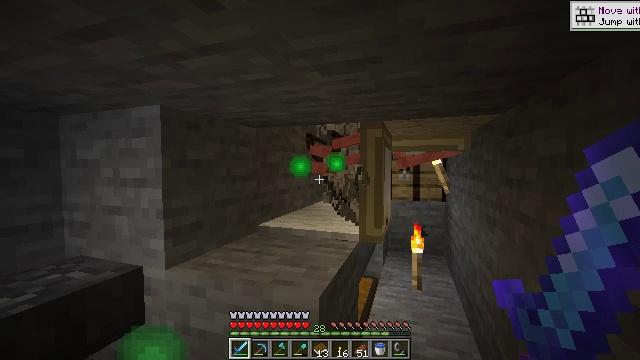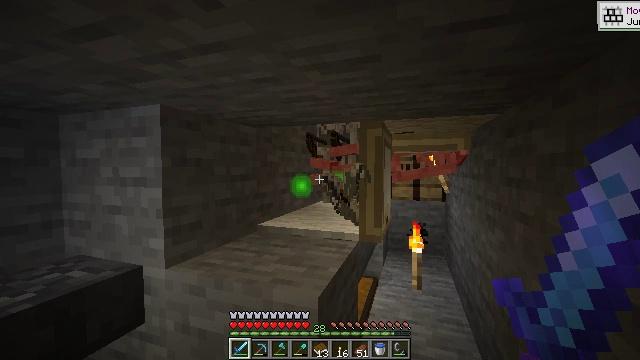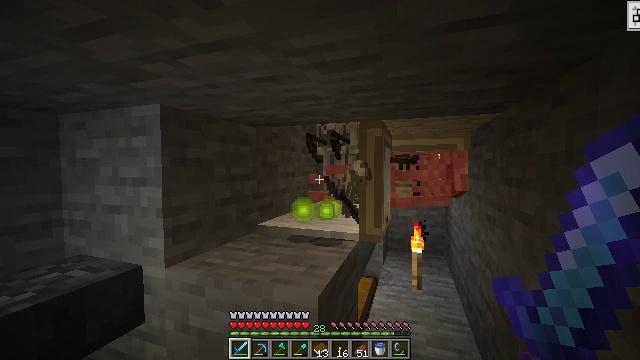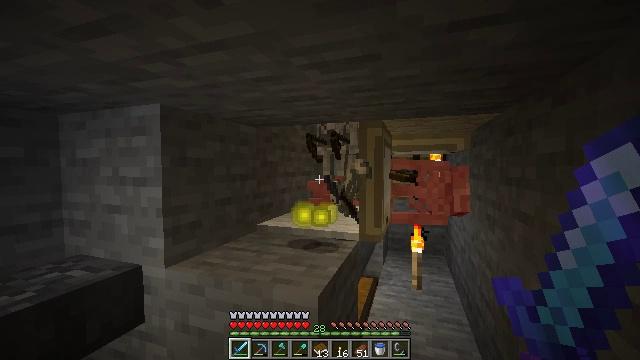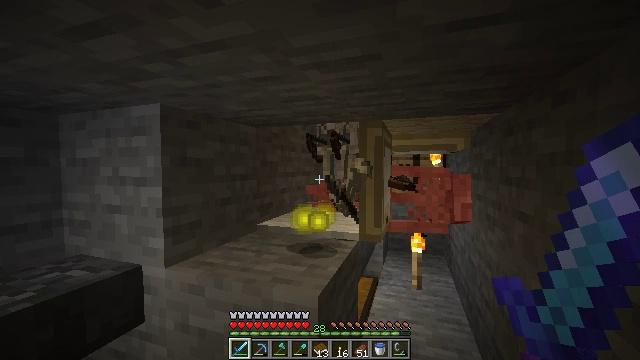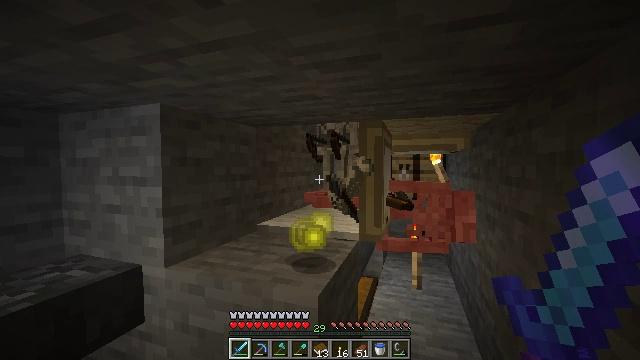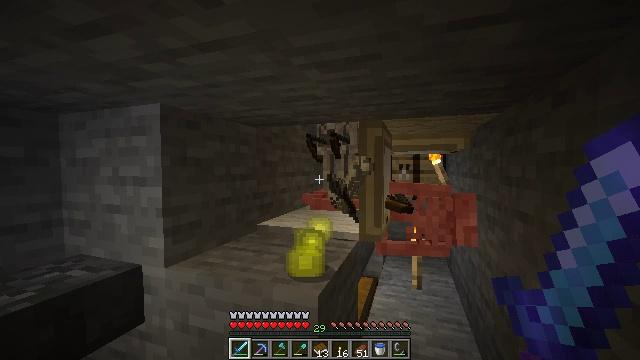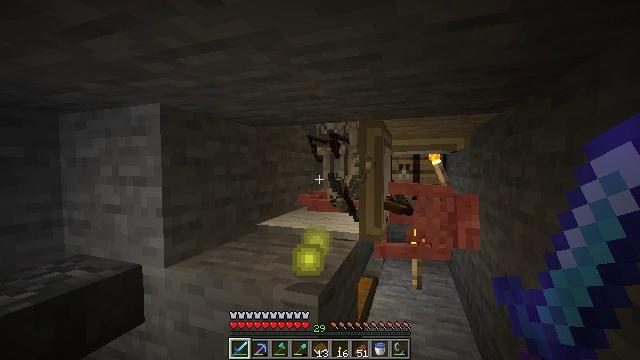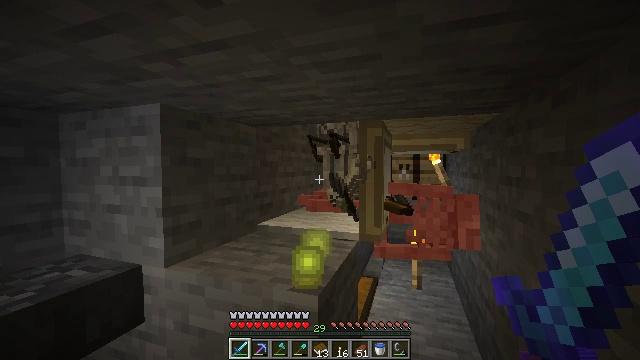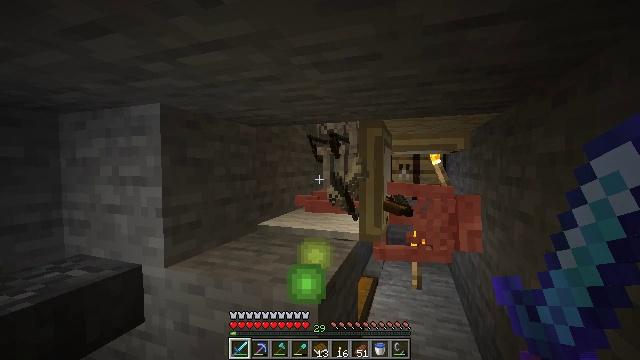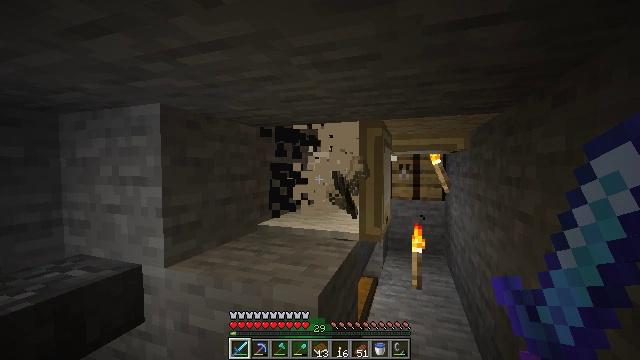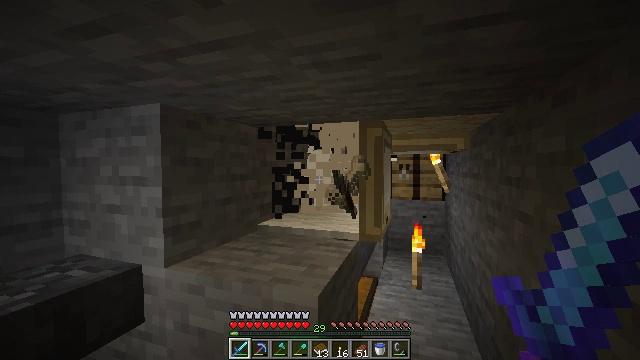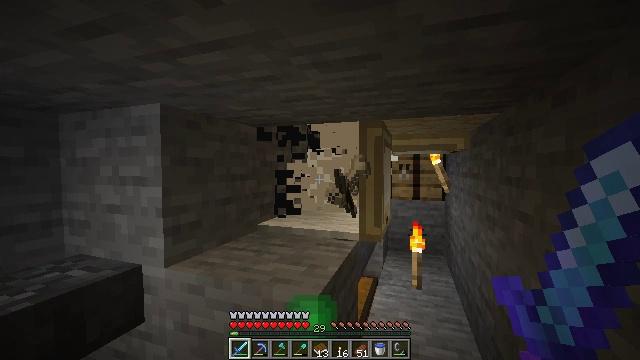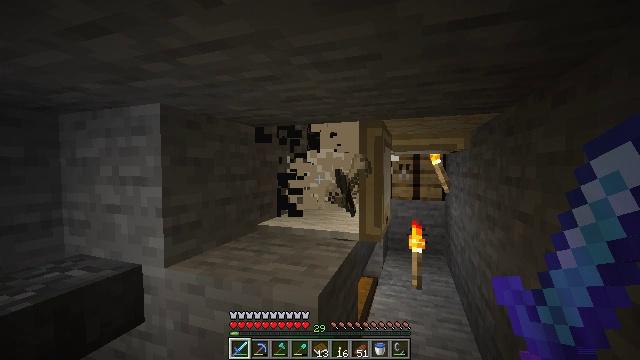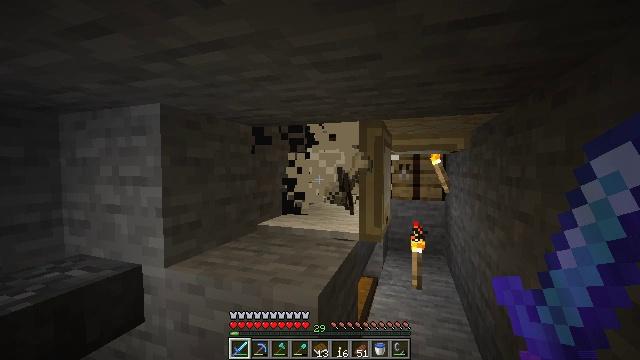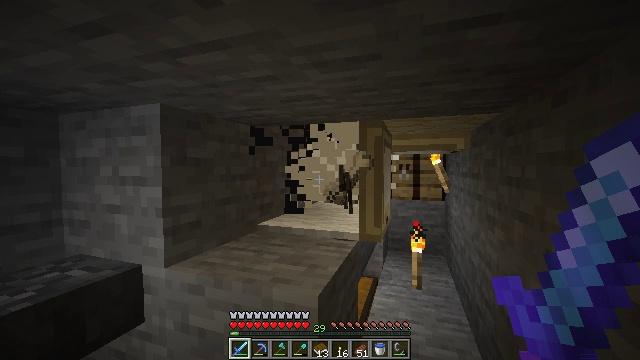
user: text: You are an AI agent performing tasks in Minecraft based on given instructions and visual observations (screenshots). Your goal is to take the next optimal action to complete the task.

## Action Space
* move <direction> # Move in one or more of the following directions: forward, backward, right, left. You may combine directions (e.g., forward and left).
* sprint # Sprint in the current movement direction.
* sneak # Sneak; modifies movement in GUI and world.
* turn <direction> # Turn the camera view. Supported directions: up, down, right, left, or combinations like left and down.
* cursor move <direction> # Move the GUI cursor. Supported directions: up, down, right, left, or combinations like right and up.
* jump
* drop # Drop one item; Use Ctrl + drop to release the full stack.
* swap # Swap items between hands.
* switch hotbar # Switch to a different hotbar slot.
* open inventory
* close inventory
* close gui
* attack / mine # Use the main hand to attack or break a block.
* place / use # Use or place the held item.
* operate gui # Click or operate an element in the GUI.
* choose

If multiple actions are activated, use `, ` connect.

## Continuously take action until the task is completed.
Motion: motion action
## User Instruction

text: Kill a skeleton.
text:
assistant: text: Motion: no_op
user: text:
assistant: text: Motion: no_op
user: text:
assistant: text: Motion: no_op
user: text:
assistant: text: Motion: no_op
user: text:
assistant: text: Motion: no_op
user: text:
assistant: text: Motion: no_op
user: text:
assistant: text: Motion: no_op
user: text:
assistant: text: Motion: no_op
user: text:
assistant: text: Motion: no_op
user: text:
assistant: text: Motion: no_op
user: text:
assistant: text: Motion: no_op
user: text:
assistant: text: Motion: no_op
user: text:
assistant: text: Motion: no_op
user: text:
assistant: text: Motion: no_op
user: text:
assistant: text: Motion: no_op
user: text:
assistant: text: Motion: no_op
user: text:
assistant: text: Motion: no_op
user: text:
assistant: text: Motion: no_op
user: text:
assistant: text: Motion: no_op
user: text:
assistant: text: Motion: no_op
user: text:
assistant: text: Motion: no_op
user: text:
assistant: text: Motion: no_op
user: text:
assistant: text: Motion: no_op
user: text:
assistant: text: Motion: no_op
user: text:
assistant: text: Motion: no_op
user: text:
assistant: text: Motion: no_op
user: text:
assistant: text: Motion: no_op
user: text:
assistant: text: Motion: no_op
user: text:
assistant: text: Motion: no_op
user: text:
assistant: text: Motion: no_op